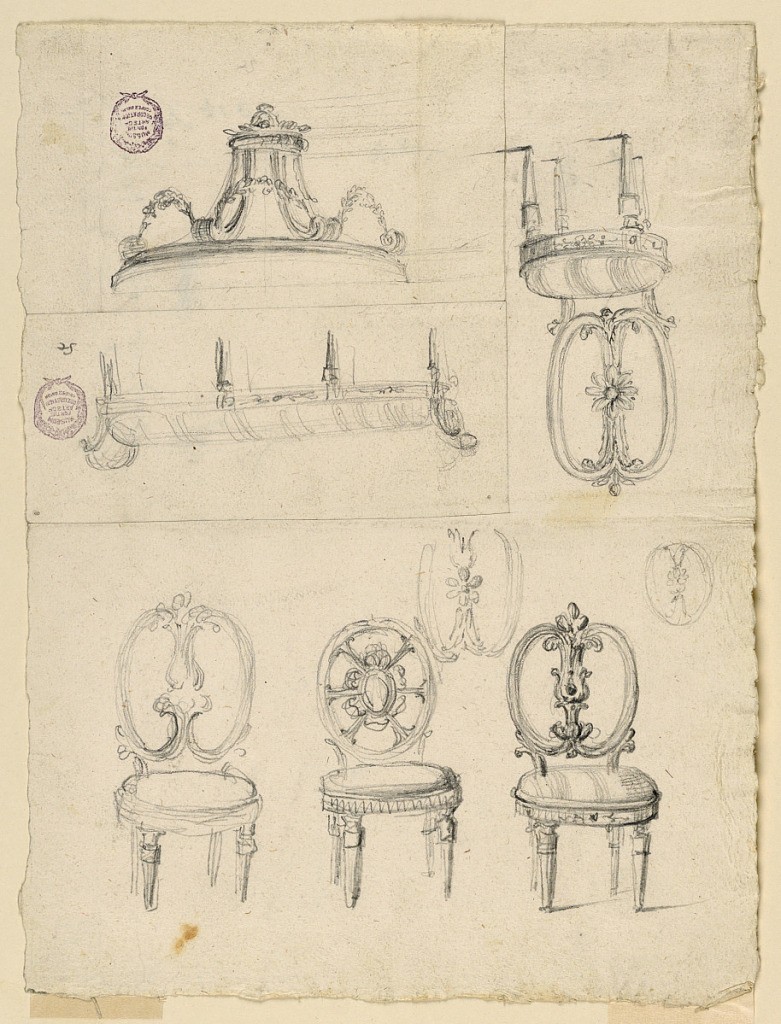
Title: Sketches for Furniture
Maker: Giuseppe Barberi, Italian, 1746–1809
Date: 1780–1790
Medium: Graphite on off-white laid paper, lined
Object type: Drawing
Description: Lower page shows three chair designs with round backs and pierced legs. More sketches at top of page with inverted orientation.